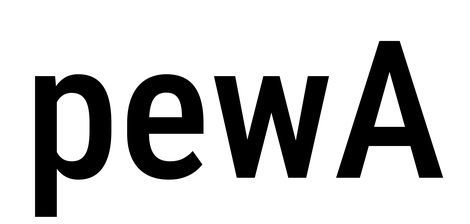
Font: Roboto_Condensed_Medium